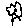
Label: flower